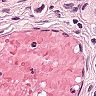
Metastatic tissue present: yes